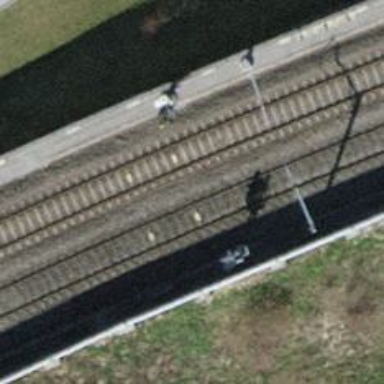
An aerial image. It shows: Railway signal.